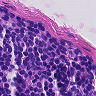
Metastatic tissue present: no